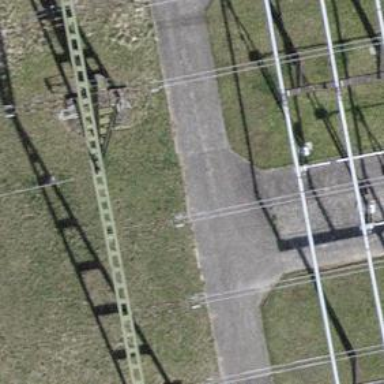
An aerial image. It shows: Insulator used in power systems.